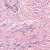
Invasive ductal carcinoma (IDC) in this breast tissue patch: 1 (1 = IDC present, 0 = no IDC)